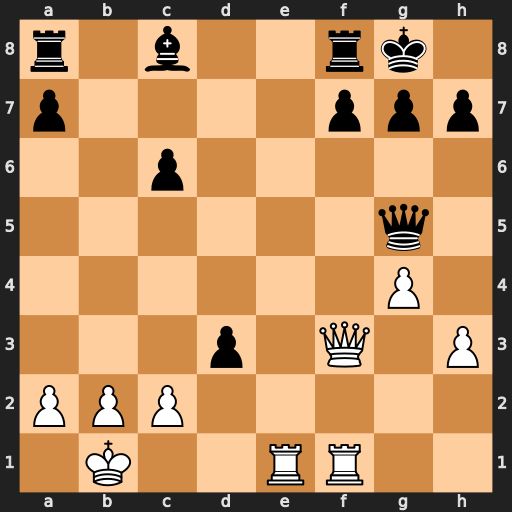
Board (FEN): r1b2rk1/p4ppp/2p5/6q1/6P1/3p1Q1P/PPP5/1K2RR2
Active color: w
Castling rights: -
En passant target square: -
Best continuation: Qxf7+ Rxf7 Re8+ Rf8 Rfxf8#